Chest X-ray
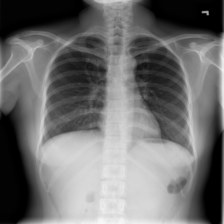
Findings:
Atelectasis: negative
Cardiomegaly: negative
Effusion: negative
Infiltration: negative
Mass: negative
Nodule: negative
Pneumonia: negative
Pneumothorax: negative
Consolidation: negative
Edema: negative
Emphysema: negative
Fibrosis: negative
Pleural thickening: negative
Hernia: negative